Question: I'd like to remove the default "variable" and "value" labels on the axes of ggparcoord plots:
'''
library(GGally)
ggparcoord(data = mtcars,
columns = c(4:5),
groupColumn = 1,
scale = "globalminmax",
alphaLines = 0.2)
'''

I'd also like to remove the default extra spaces on either end of the x-axis. How can I make these custom axis adjustments? Thanks!
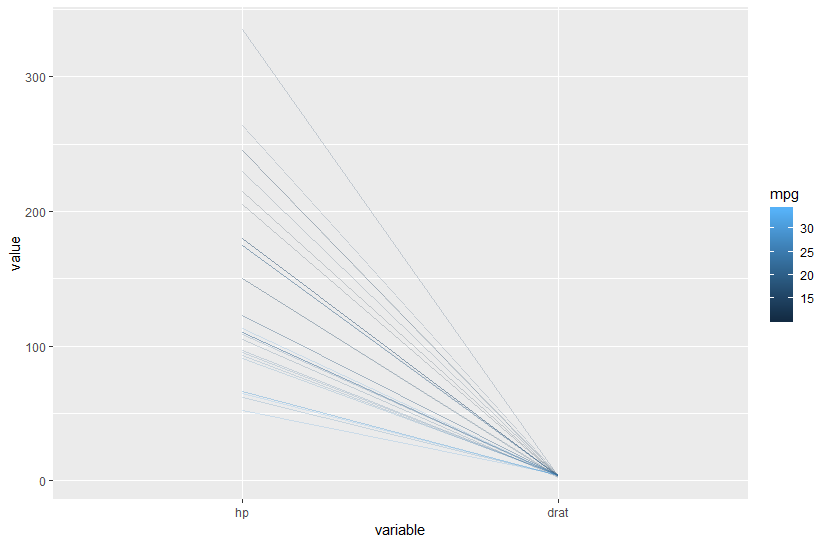
Answer: You can use 'axis.title.x' (or '.y') for changing the titles and 'expand' to remove the extra white-space beyond the limits.
'''
ggparcoord(data = mtcars,
columns = c(4:5),
groupColumn = 1,
scale = "globalminmax",
alphaLines = 0.2) +
theme(axis.title.x=element_blank(),
axis.title.y=element_blank()) +
scale_x_discrete(expand = c(0.1,0.1))
'''
I used 'c(0.1,0.1)' to have some space beyond the limits as it would look cleaner but you can use 'c(0,0)' for 'expand' to remove all the spaces beyond the x limits.